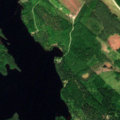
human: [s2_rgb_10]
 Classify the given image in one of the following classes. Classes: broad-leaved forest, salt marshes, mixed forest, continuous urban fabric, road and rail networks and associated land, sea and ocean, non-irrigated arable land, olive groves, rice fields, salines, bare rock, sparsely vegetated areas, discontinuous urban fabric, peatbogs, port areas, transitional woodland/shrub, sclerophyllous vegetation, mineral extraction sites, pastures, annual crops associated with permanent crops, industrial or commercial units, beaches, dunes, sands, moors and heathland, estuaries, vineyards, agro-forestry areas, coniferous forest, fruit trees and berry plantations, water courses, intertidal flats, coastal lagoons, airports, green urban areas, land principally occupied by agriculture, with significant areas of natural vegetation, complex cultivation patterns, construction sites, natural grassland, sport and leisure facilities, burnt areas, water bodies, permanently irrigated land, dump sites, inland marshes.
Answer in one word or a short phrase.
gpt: coniferous forest, mixed forest, transitional woodland/shrub, water bodies